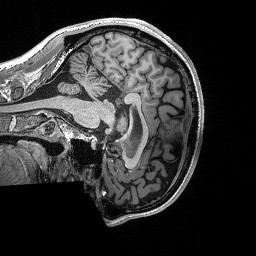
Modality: T1w
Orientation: sagittal
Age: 59
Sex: male
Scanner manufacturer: siemens
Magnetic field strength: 3 T
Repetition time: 2.3 s
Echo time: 0.00298 s